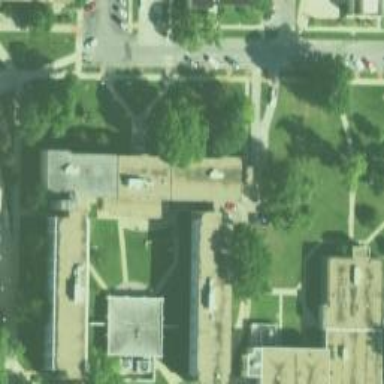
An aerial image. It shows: Dormitory building.